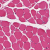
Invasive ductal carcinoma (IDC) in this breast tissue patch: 0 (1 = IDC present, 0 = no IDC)